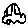
Label: car